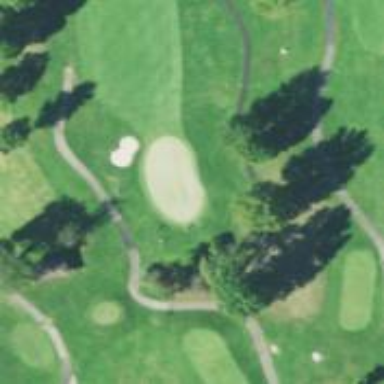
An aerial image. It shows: Golf hole.